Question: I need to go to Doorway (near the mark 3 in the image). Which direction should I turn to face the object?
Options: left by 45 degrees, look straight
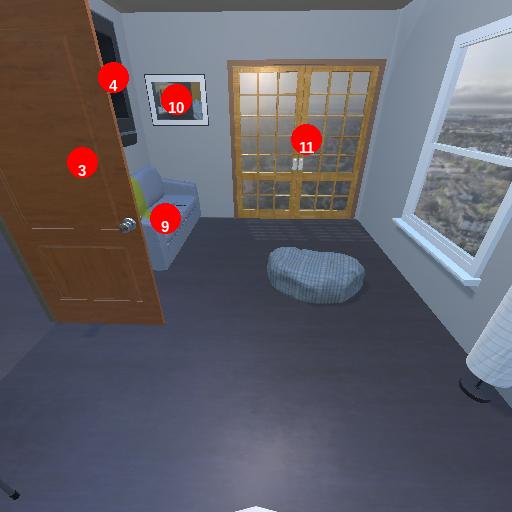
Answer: left by 45 degrees